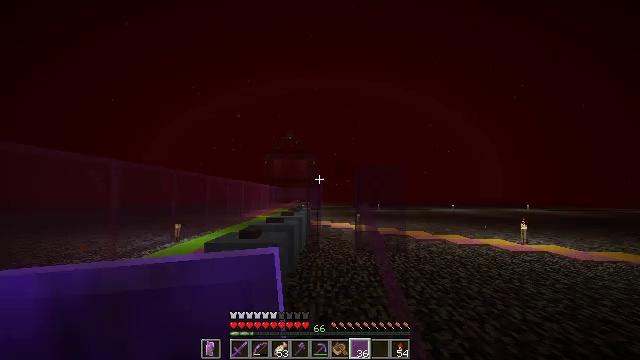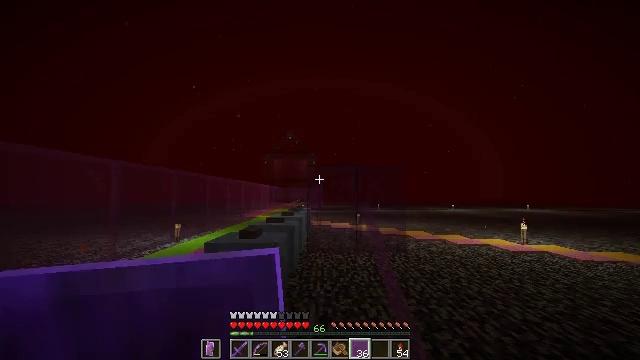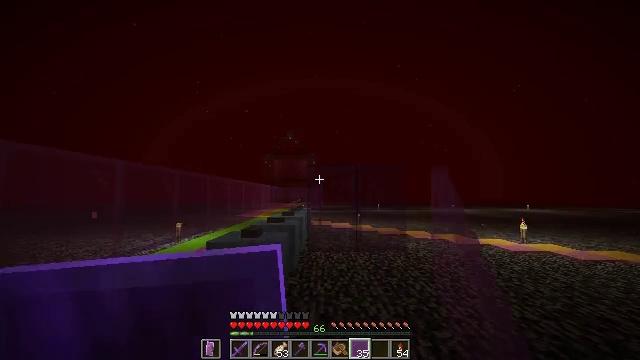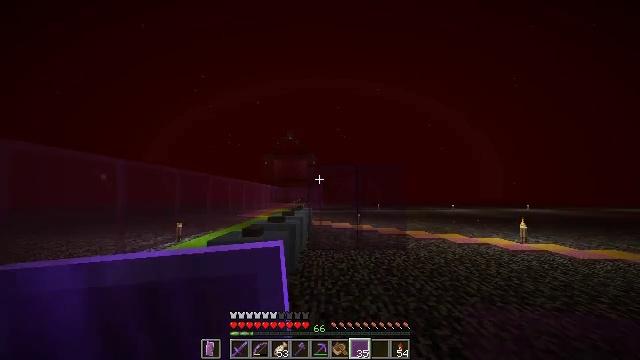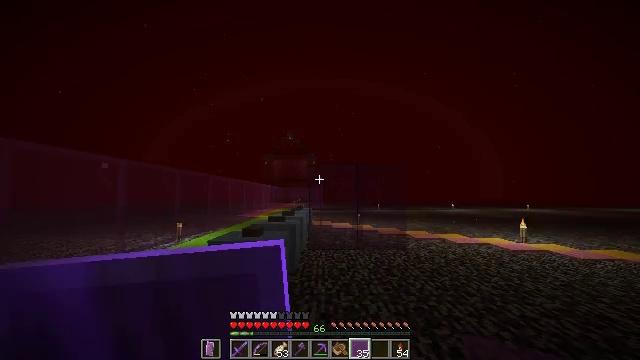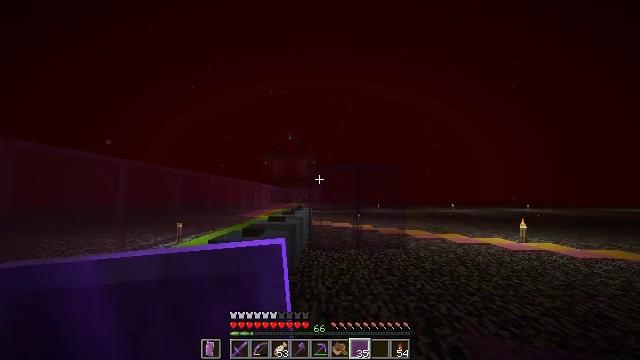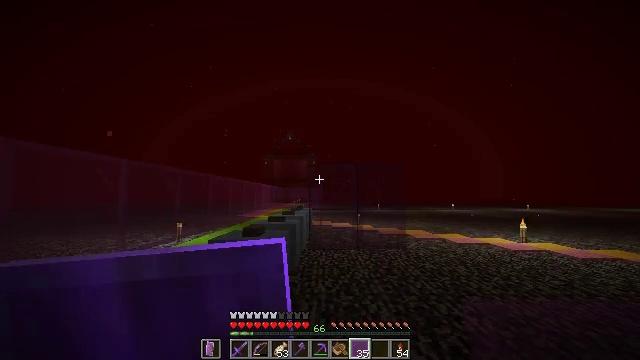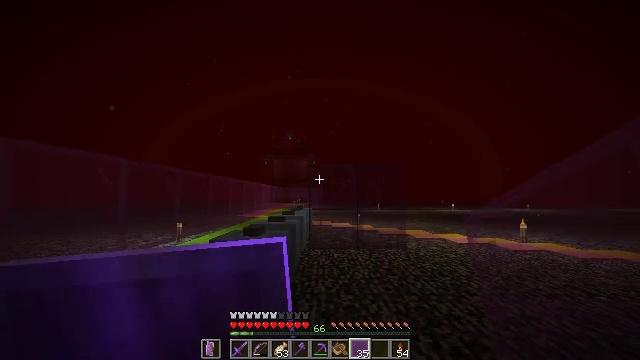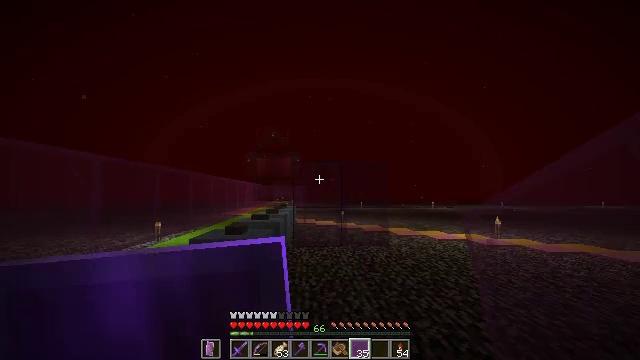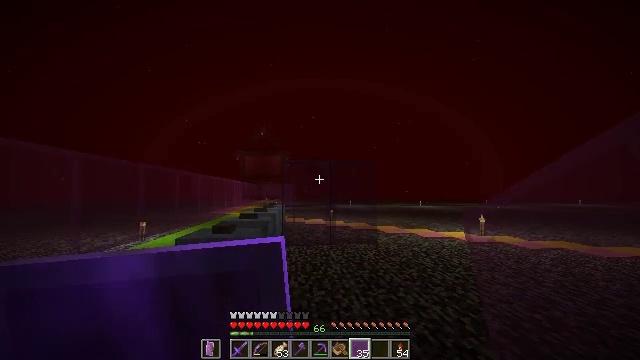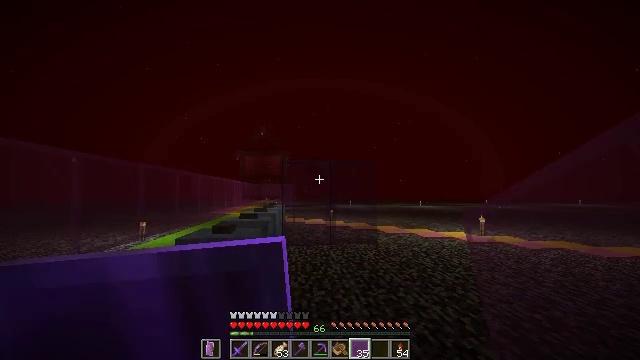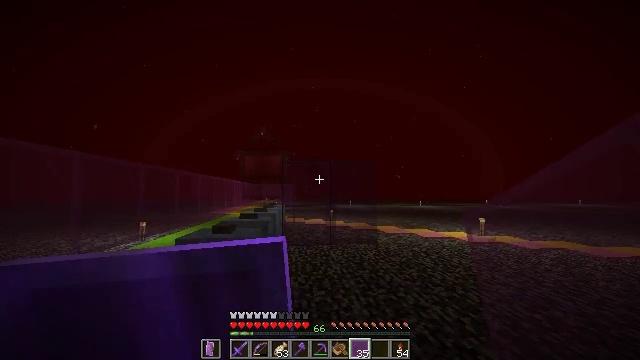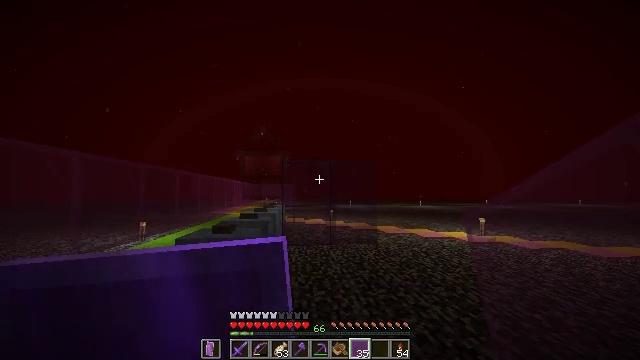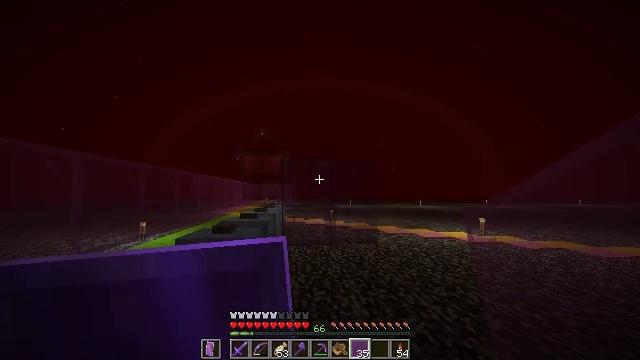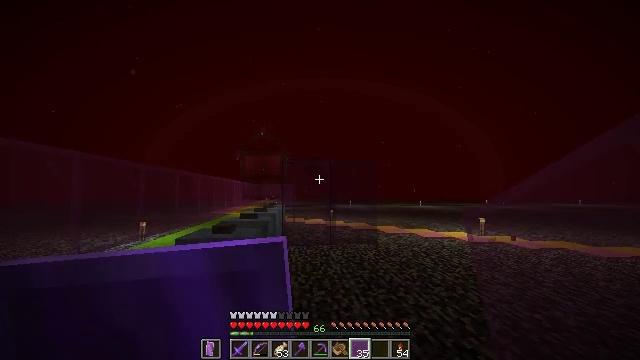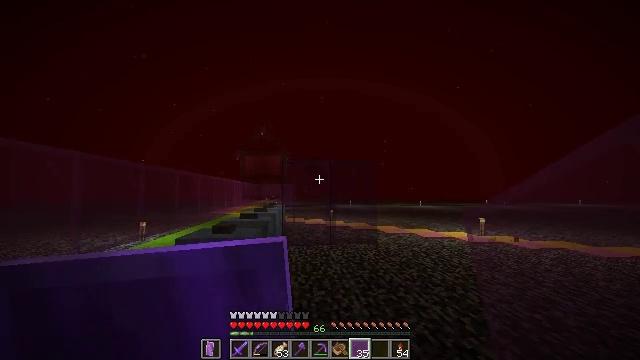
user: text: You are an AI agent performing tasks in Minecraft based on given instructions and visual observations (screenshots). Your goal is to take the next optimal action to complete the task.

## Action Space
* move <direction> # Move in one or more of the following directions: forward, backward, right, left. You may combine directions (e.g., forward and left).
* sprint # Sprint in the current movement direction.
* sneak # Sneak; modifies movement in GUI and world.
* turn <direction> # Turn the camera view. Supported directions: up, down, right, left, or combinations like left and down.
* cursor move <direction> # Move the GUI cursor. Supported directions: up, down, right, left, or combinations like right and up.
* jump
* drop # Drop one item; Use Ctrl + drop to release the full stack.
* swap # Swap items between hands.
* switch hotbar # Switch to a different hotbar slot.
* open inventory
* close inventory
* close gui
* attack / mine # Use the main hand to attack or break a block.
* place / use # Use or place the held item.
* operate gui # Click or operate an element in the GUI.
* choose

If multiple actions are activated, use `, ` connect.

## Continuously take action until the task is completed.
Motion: motion action
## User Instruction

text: Break the magenta stained glass pane.
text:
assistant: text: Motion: no_op
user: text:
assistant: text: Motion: no_op
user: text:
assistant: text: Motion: no_op
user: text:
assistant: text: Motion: no_op
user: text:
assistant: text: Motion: no_op
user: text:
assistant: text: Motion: no_op
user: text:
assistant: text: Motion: no_op
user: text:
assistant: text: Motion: turn right
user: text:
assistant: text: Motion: turn right
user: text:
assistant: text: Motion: no_op
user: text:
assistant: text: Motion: no_op
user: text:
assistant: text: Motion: no_op
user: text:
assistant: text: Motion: no_op
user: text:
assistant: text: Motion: no_op
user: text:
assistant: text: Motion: no_op
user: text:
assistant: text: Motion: move forward
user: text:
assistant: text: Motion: move forward, turn right
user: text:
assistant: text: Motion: move forward, turn right
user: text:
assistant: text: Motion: move forward
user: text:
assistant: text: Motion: move forward
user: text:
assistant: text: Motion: move forward
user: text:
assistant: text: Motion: move forward
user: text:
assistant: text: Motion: move forward
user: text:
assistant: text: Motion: move forward
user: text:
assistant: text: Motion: no_op
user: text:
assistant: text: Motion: no_op
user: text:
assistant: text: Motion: no_op
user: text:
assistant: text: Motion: no_op
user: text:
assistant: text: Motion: no_op
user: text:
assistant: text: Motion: no_op